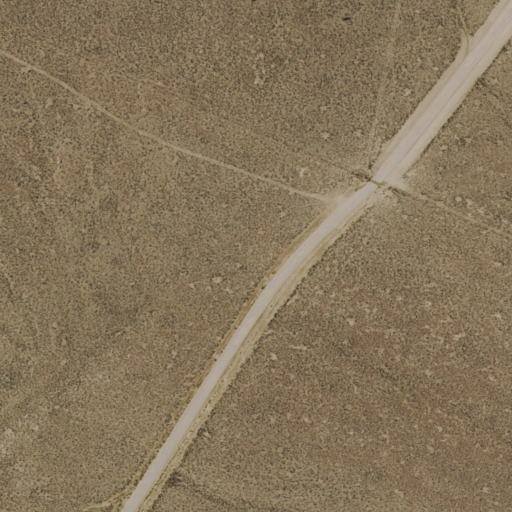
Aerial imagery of gap in Nevada named Bottle Summit containing only shrub